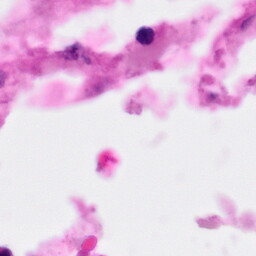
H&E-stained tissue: Pancreatic